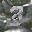
Label: 3